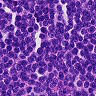
Metastatic tissue present: no